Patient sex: M
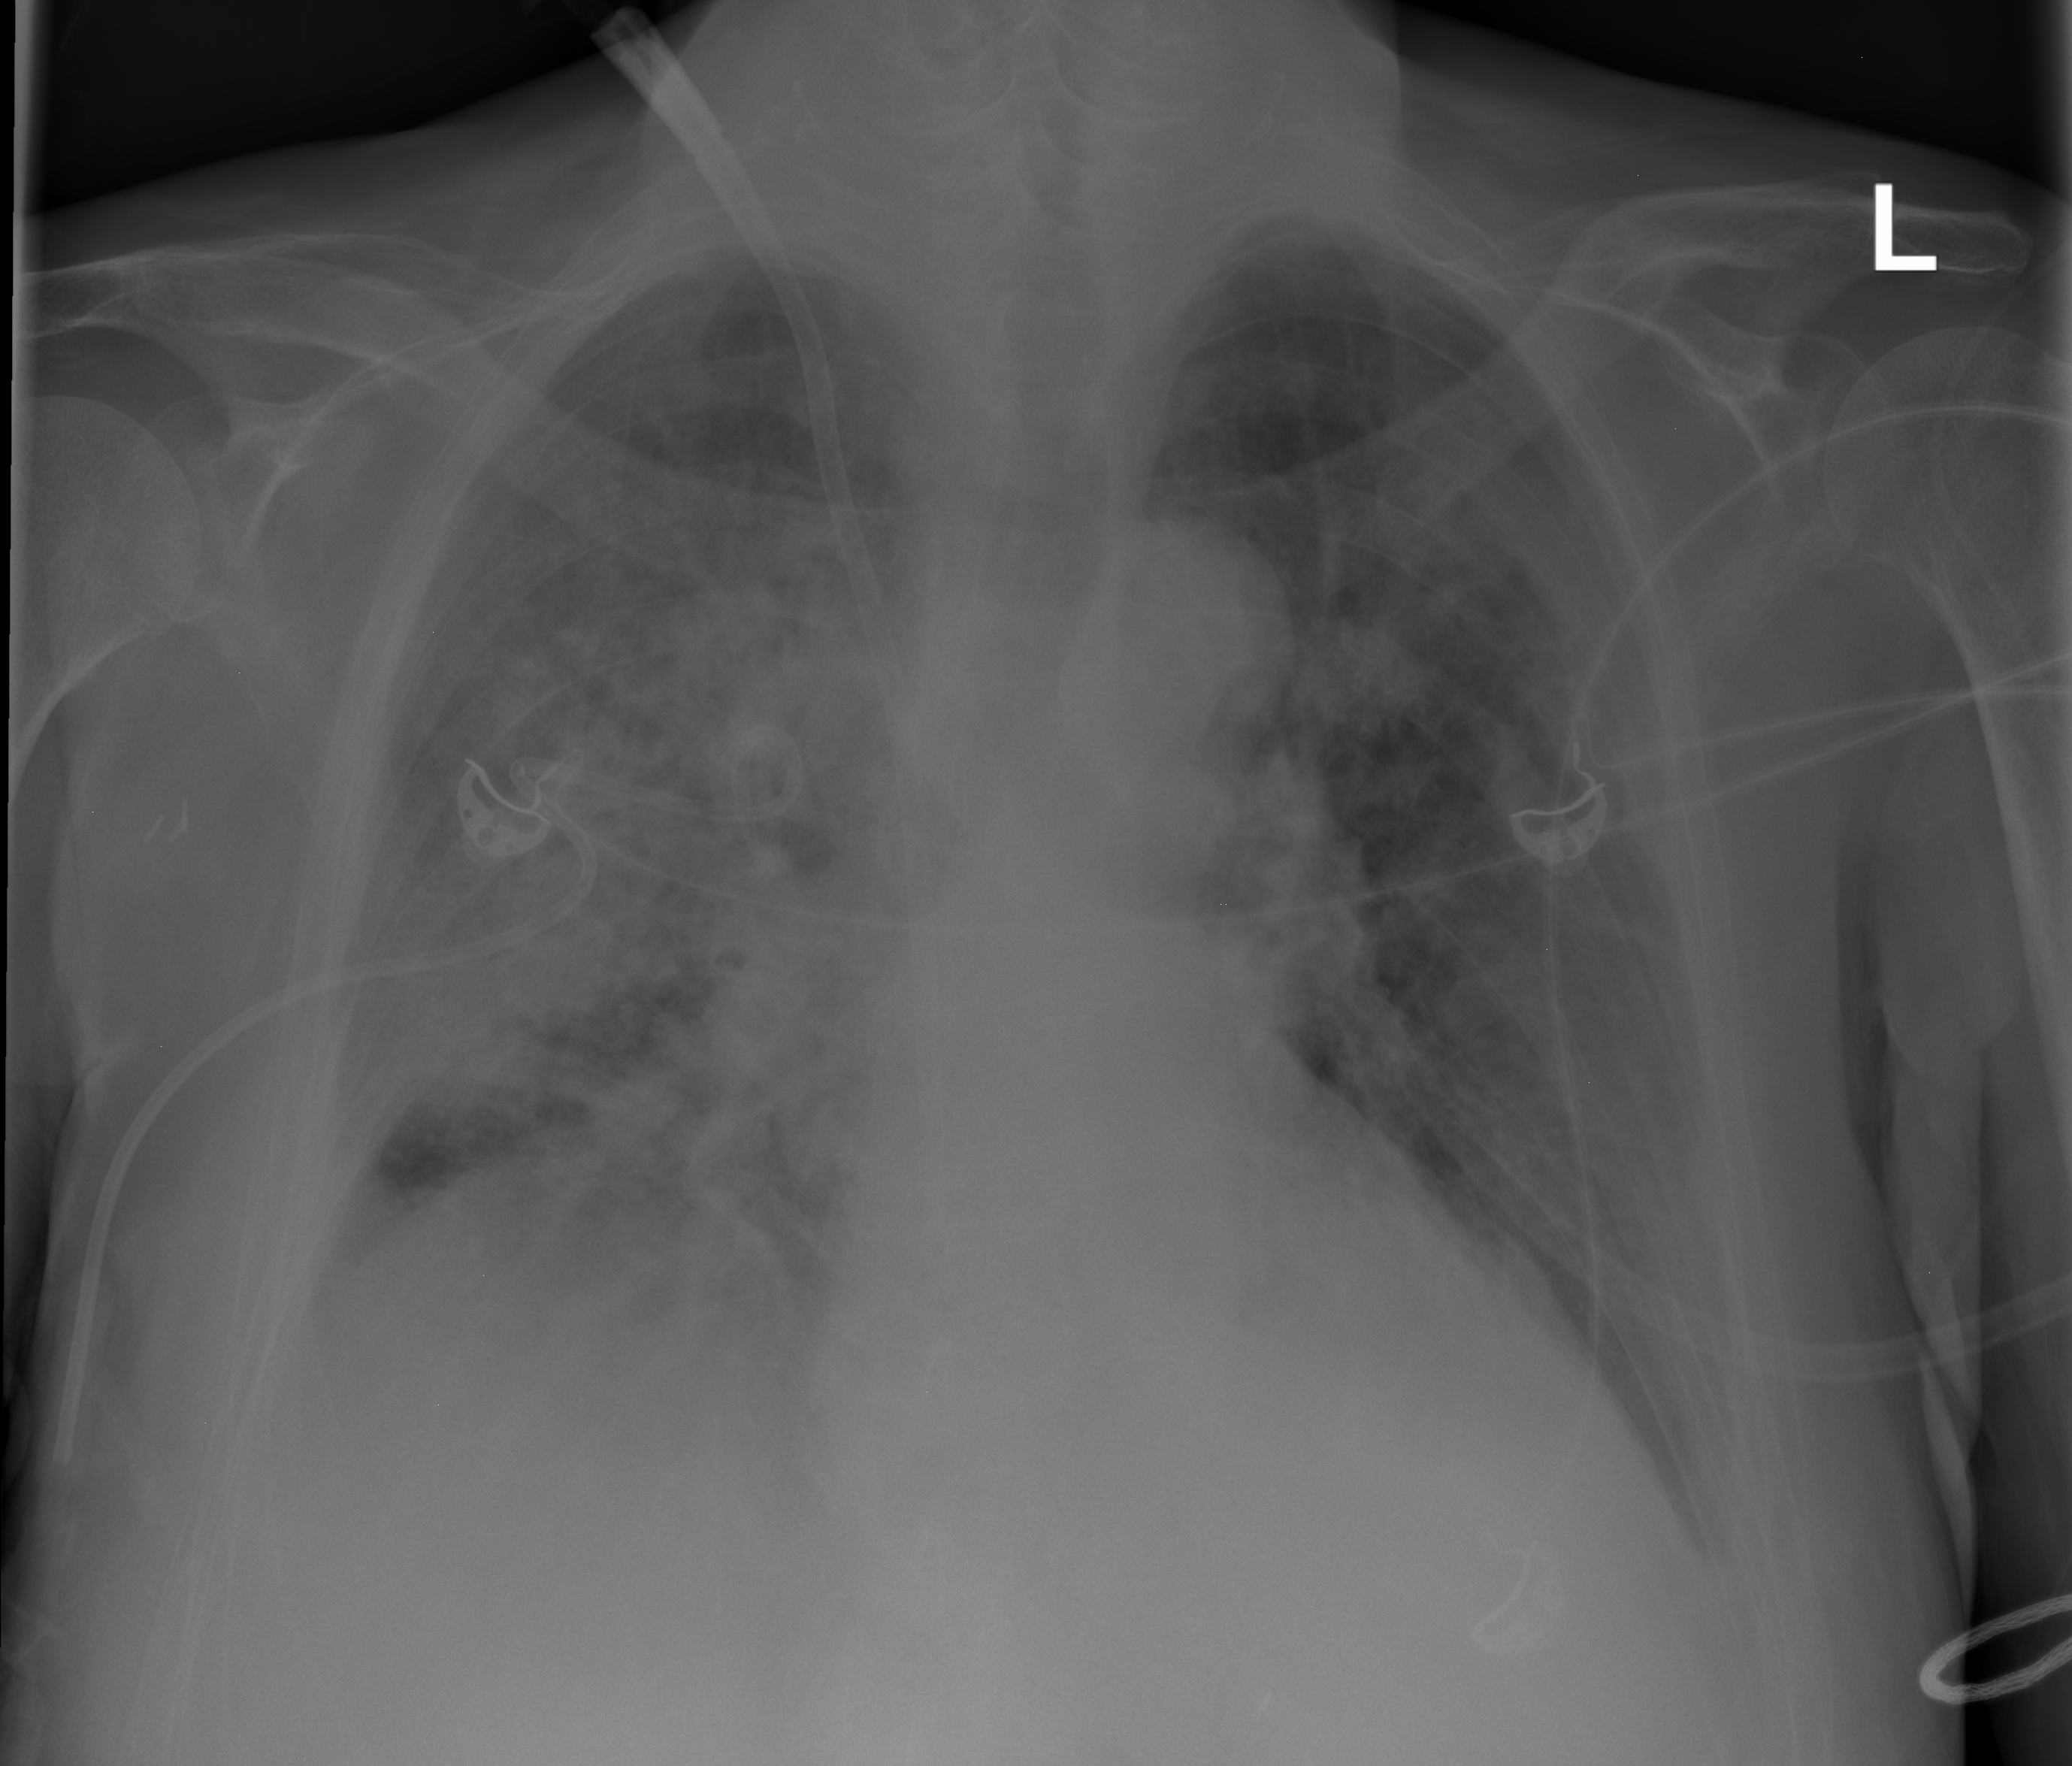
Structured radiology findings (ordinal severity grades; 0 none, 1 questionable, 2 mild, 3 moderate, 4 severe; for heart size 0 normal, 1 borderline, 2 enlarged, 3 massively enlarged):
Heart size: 1
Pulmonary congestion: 0
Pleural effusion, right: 0
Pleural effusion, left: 0
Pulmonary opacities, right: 3
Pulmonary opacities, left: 0
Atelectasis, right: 3
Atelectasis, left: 2